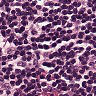
Metastatic tissue present: no